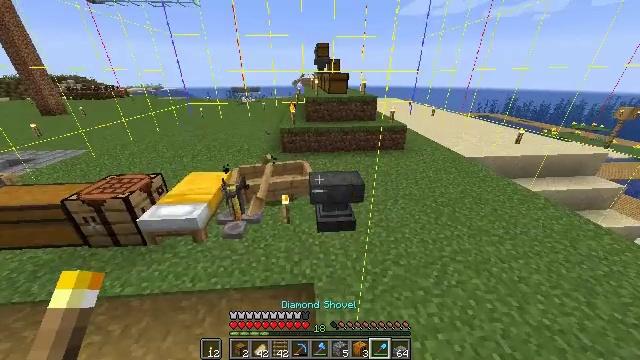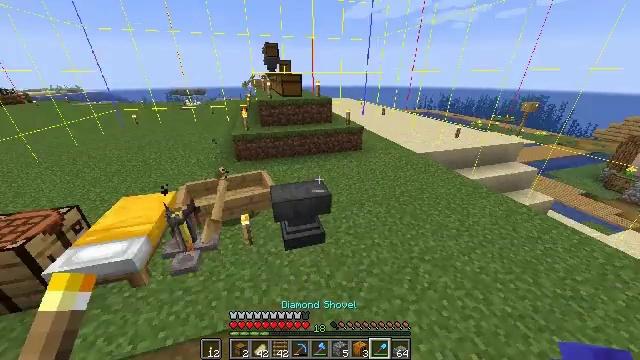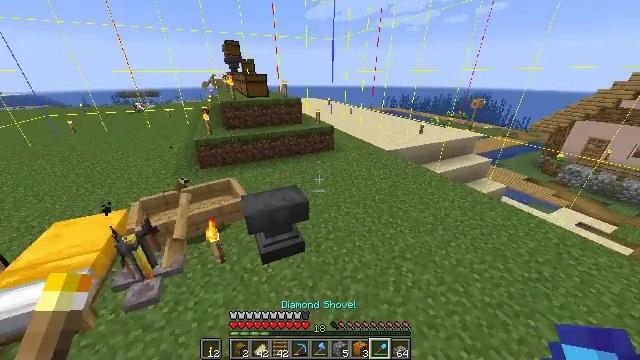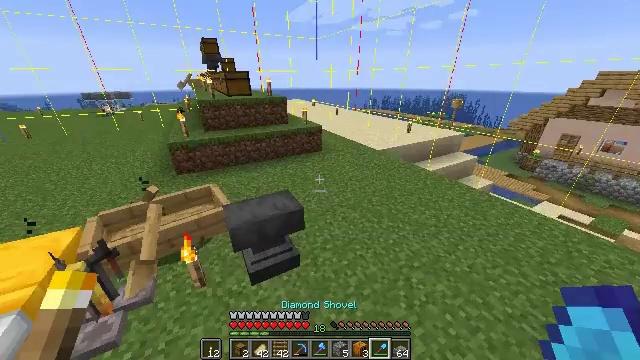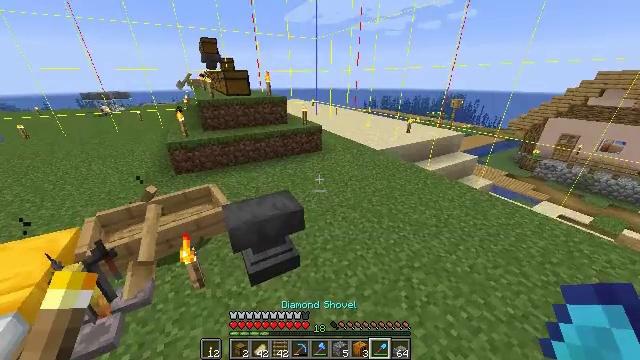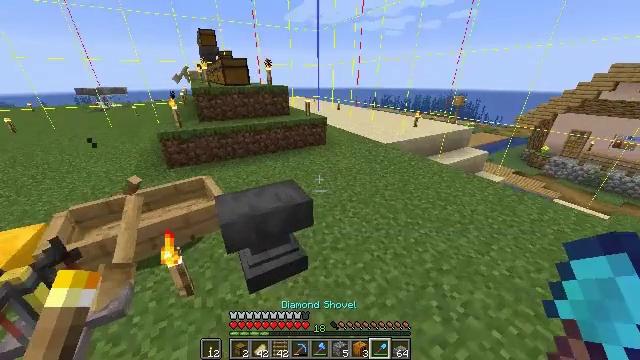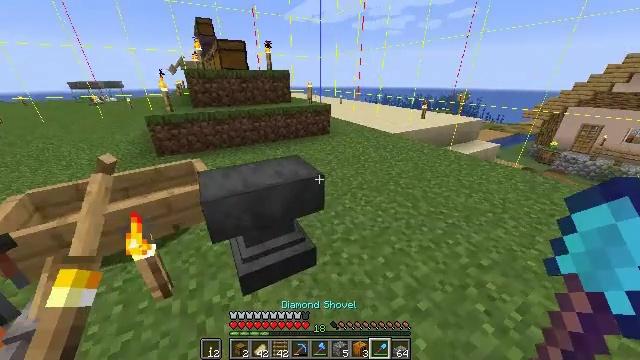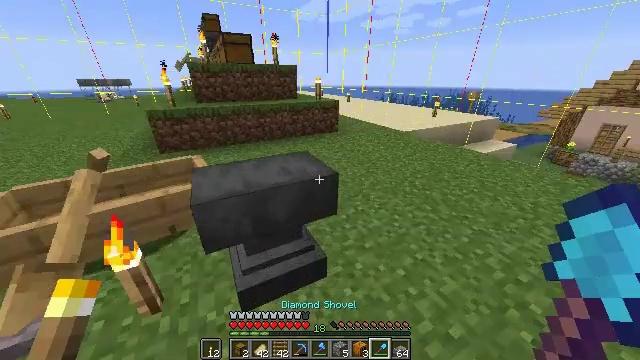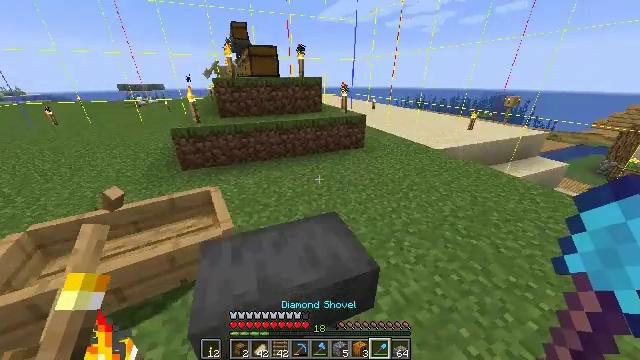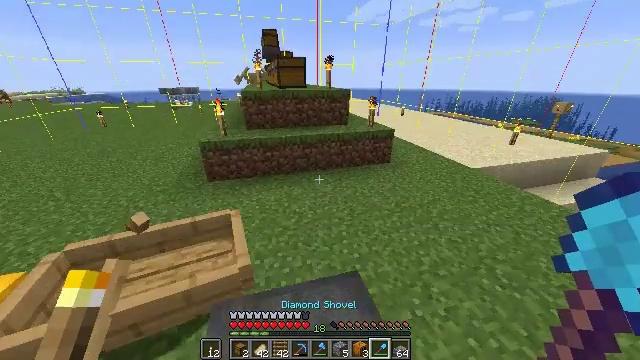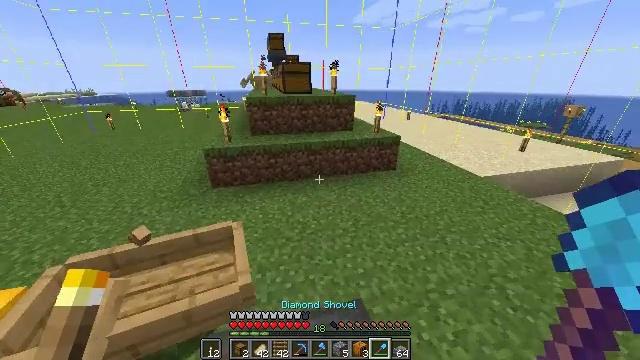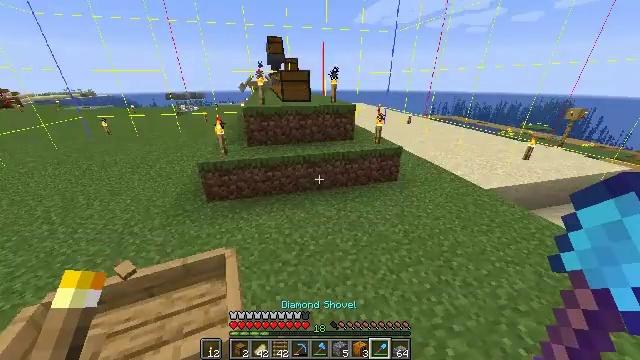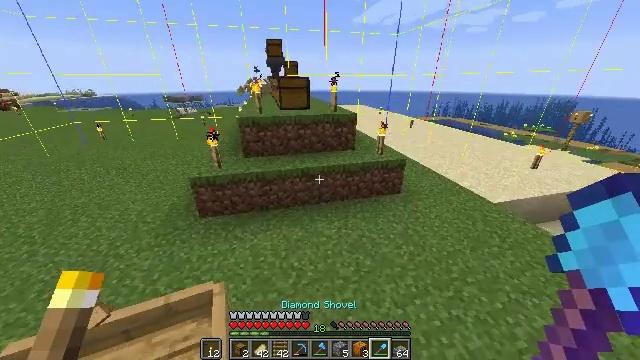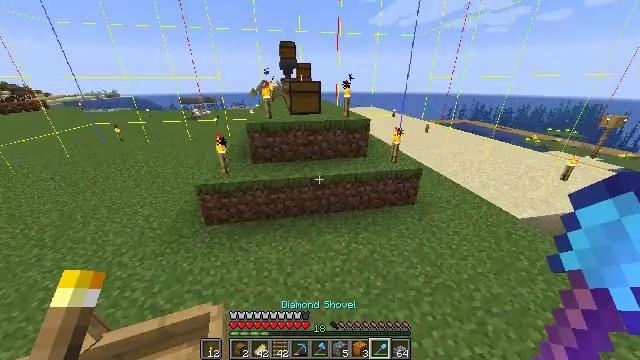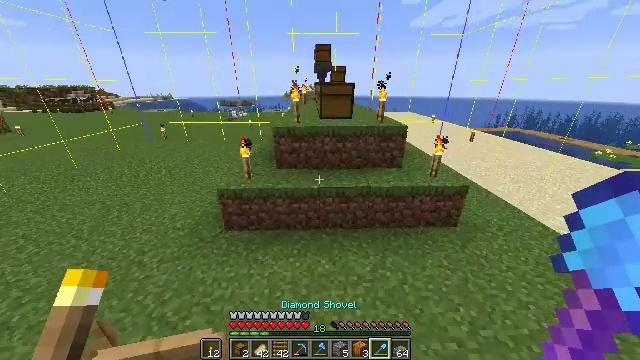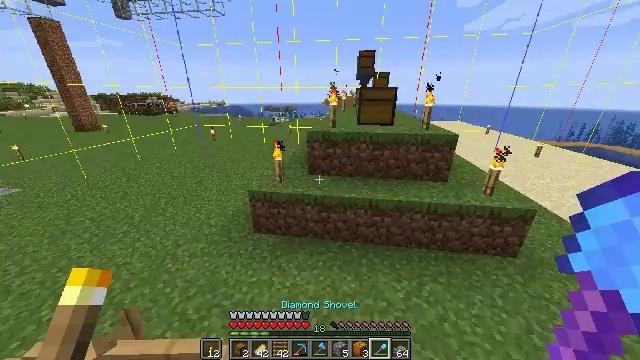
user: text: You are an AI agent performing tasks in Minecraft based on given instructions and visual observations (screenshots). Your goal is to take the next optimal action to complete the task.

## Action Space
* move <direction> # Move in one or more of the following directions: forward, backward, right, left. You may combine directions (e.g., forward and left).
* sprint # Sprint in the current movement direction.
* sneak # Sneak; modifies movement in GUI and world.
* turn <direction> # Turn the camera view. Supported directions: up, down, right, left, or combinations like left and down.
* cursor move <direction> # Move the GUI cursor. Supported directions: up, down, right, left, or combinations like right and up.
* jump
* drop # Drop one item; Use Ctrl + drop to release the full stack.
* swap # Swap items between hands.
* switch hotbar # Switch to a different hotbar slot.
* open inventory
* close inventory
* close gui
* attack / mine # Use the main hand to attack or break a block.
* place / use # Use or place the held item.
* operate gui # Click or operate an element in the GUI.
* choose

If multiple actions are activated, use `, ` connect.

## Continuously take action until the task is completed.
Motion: motion action
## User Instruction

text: Gather soul sand from the Nether.
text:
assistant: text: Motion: move forward, turn right, jump
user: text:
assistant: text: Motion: move forward, turn right, jump
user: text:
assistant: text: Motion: move forward, turn right, jump
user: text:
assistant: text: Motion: move forward, jump
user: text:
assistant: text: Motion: move forward, sprint, jump
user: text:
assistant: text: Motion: move forward, sprint, jump
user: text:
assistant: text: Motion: move forward, sprint, turn left, jump
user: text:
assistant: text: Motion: move forward, sprint, turn left, jump
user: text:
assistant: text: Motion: move forward, turn left, jump
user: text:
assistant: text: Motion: move forward, turn left, jump
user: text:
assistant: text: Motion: move forward, jump
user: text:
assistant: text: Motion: move forward, jump
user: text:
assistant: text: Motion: move forward, turn left, jump
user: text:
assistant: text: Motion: move forward, turn left, jump
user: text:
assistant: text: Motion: move forward, sprint, turn left and up, jump
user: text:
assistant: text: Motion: move forward, sprint, turn left, jump
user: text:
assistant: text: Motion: move forward, sprint, jump
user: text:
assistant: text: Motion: move forward, jump
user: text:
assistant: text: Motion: move forward, jump
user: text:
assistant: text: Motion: move forward, jump
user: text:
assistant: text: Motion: move forward, jump
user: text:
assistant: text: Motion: move forward, jump
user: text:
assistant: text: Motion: move forward, jump
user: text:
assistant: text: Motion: move forward, jump
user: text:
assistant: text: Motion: move forward, jump
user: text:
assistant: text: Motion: move forward, sprint, jump
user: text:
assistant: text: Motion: move forward, sprint, jump
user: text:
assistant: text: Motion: move forward, sprint, jump
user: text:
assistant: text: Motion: move forward, jump
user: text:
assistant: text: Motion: move forward, jump